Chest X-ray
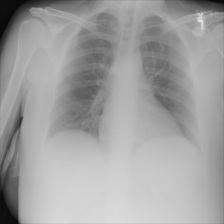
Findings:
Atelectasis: negative
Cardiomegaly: negative
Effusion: negative
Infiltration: negative
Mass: negative
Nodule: negative
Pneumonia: negative
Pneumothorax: negative
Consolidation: negative
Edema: negative
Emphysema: negative
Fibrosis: negative
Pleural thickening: negative
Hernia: negative